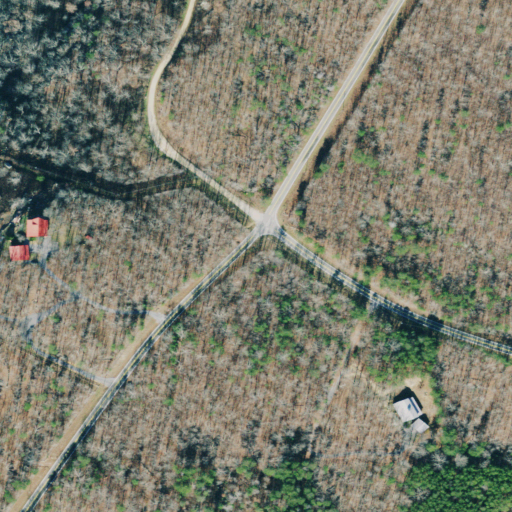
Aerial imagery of gap in Georgia named Sulphur Springs Gap containing deciduous forest, open development, low intensity development, mixed forest, and medium intensity development